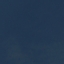
Land use / land cover: SeaLake